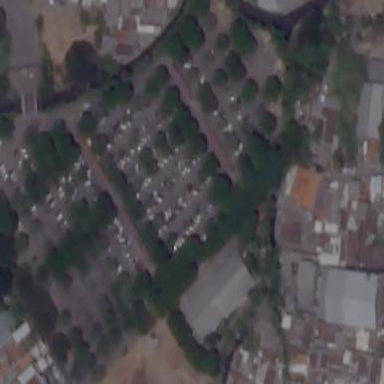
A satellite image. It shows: Parking area with surface made of 30% paving stones.